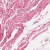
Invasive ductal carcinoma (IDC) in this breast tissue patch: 0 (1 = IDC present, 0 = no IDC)